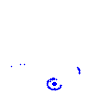
Particle: pion